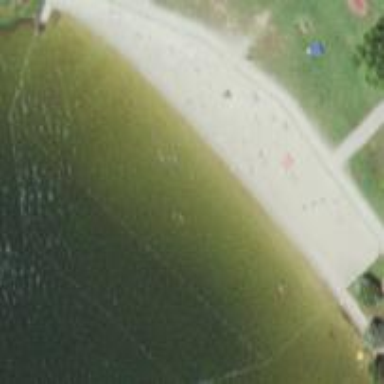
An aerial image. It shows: Swimming area meant for leisure land activities like swimming.